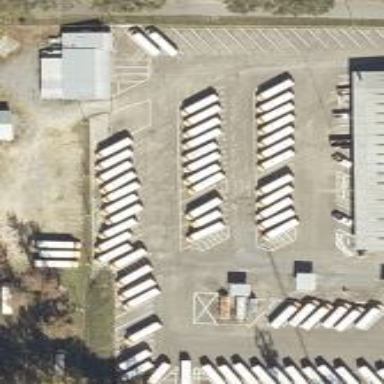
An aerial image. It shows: Industrial area housing bus depot.